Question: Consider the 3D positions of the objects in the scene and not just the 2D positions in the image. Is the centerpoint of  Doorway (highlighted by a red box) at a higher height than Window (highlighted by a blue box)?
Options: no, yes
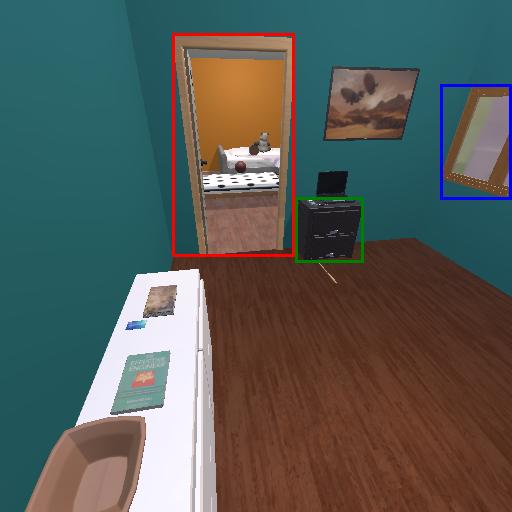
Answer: no